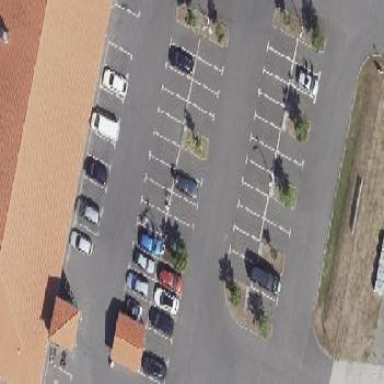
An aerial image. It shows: Parking area with asphalt surface.